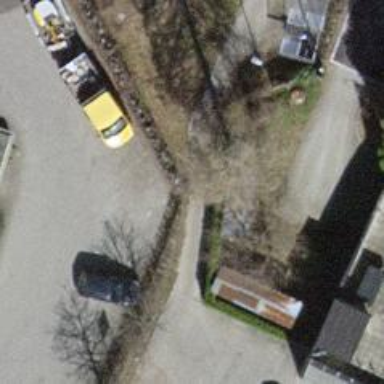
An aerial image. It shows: Parking area with surface.